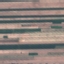
Land use / land cover: AnnualCrop